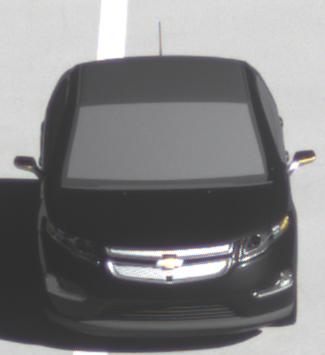
Make: Chevrolet
Model: Volt
Detailed model: Volt
Model produced from: 2011/11
Model produced until: 2014/08
Doors: 5
Color: black
Road condition: dry road
Daytime: midday
Contrast: high contrast